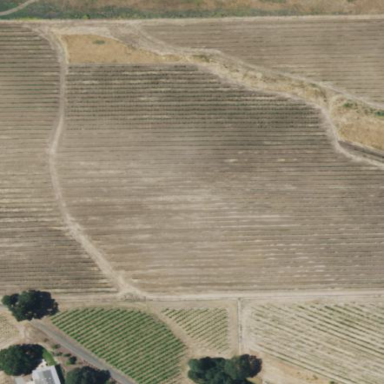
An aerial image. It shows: Vineyard where grapes are grown.